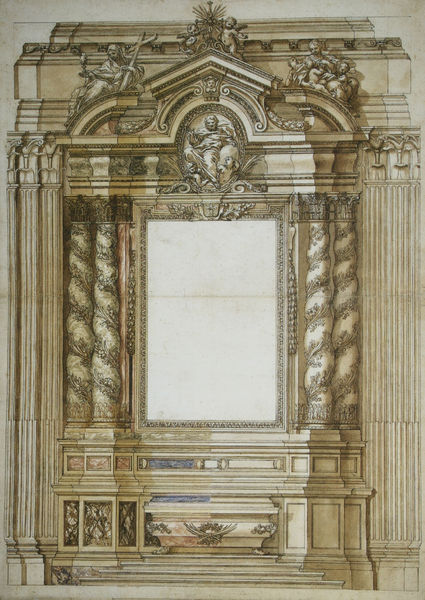
Titel: Entwurf für den Hochaltar von Sant'Agnese, Rom
Künstler: Ciro Ferri
Standort: London
Institution: Jean-Luc Baroni Ltd
Schlagwörter: blau, flügel, gott, weiß, gelb, blume, braun, fenster, frau, hell, marmor, pfeiler, skizze, säule, säulen, zeichen, zeichnung, beige, ornament, wand, architektur, barock, blass, rahmen, silber, sockel, stein, taube, bild, spiegel, kirche, sonne, boden, gold, kind, girlande, engel, statue, relief, ansicht, bogen, leer, giebel, baby, pilaster, figuren, treppe, detail, dekor, verzierung, stuck, stufen, podest, laviert, tusche, antike, kreuz, rechteck, stern, strahlen, symmetrisch, seite, entwurf, göttin, gedreht, altar, architrav, kapitelle, girlanden, fragment, wappen, doppelsäulen, gesims, sarg, statuen, grab, jesus, plan, zentrum, heilige, putten, illusion, putti, doppelt, rillen, lisenen, kaneluren, bekrönung, versailes, sarkopharg, dejor, z, reief, leere fläche, hekll